Question: I have a 'SeekBar' with a 'TextView' shown above the thumb when it's moving (as a tooltip). Also, there's an 'EditText' below the seekbar:

When I'm not moving the seekbar's thumb, the 'TextView' isn't shown. It appears only when I move the thumb or change the number in the 'EditText'. I want it to disappear when I stop moving the thumb, or after I finish typing in the 'EditText'.
I got it to disappear on stop-tracking but problem is it sticks there if I type something in the 'EditText'.
I tried:
'''
@Override
public void afterTextChanged(Editable arg0) {
textView.setVisibility(GONE);
}
'''
but this doesn't seem to work. When I type something it appears, and it sticks there, until I move the thumb.
How can I get it to disappear after I finish typing?
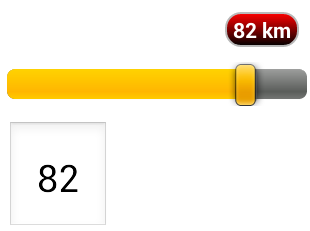
Answer: You can try this:
'''
editText.addTextChangedListener(new TextWatcher() {
@Override
public void onTextChanged(CharSequence s, int start, int before, int count) {
}
@Override
public void afterTextChanged(Editable str) {
new Handler().postDelayed(new Runnable() {
@Override
public void run() {
textView.setVisibility(View.GONE);
}
}, 500);
}
@Override
public void beforeTextChanged(CharSequence s, int start, int count,
int after) {
textView.setVisibility(View.VISIBLE);
}
});
'''
You can also add handler for post delay of 500 ms which will give more proper view.